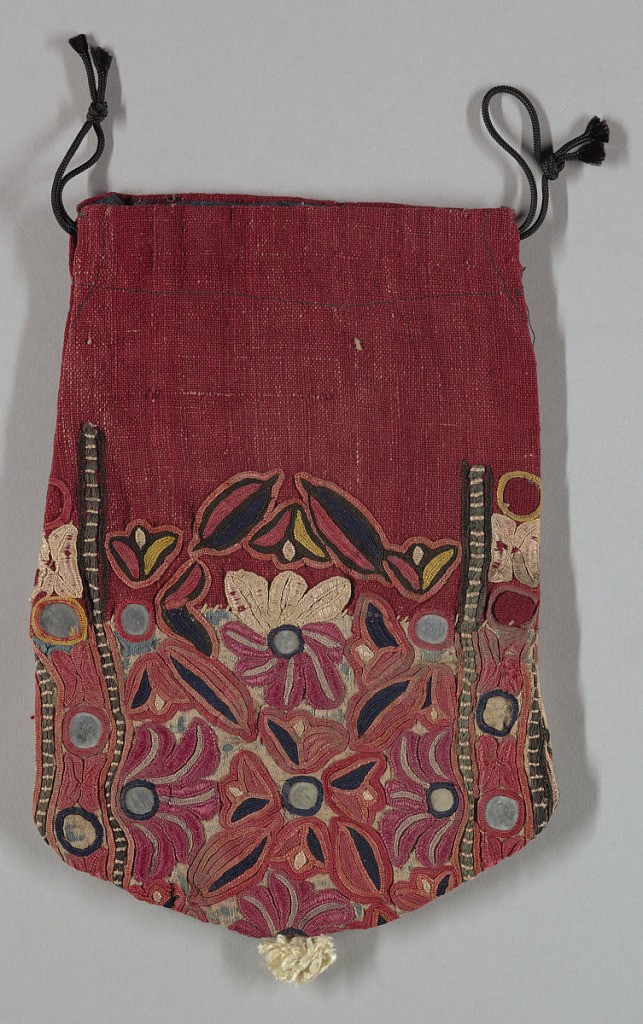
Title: Bag
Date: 19th century
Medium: silk on linen, mirrored glass Technique: ladder, buttonhole, surface, stem and satin stitch embroidery on plain weave
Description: Red linen drawstring bag with a blue silk lining and white tassel at the bottom. Embroidered in the center with a design of stylized flowers and leaves. Narrow borders on the sides enclose circular disks with embroidered borders. Mirrored glass accents.